Question: Count the number of objects in the diagram.
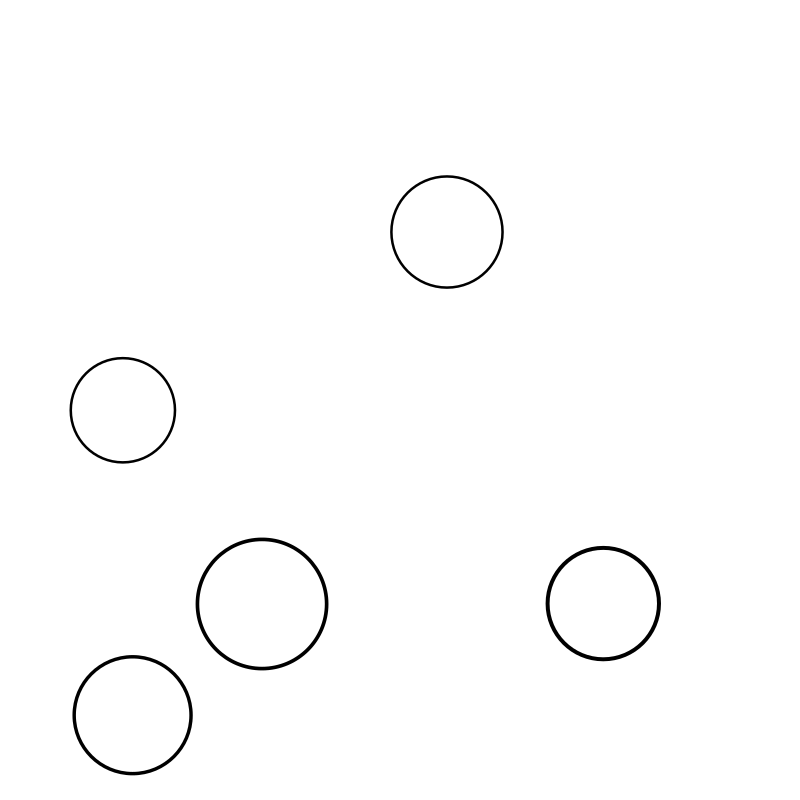
Answer: 5